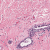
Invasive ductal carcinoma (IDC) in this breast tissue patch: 0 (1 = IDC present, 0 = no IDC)